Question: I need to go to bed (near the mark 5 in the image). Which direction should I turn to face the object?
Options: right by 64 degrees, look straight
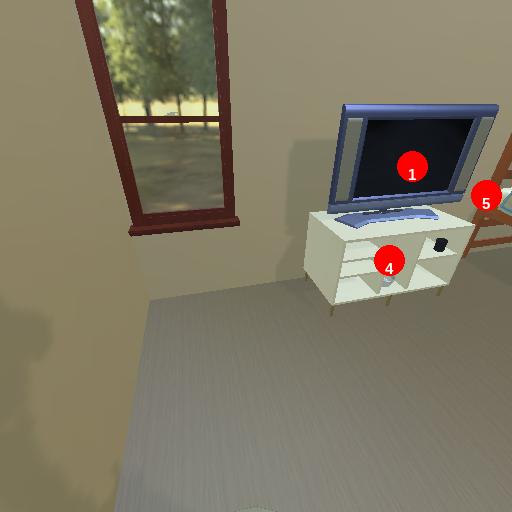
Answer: right by 64 degrees